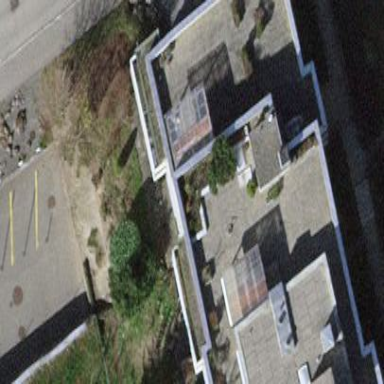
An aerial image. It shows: Flat-roofed building.